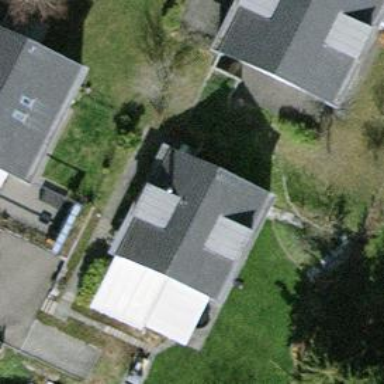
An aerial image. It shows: Building with tile roof.